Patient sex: M
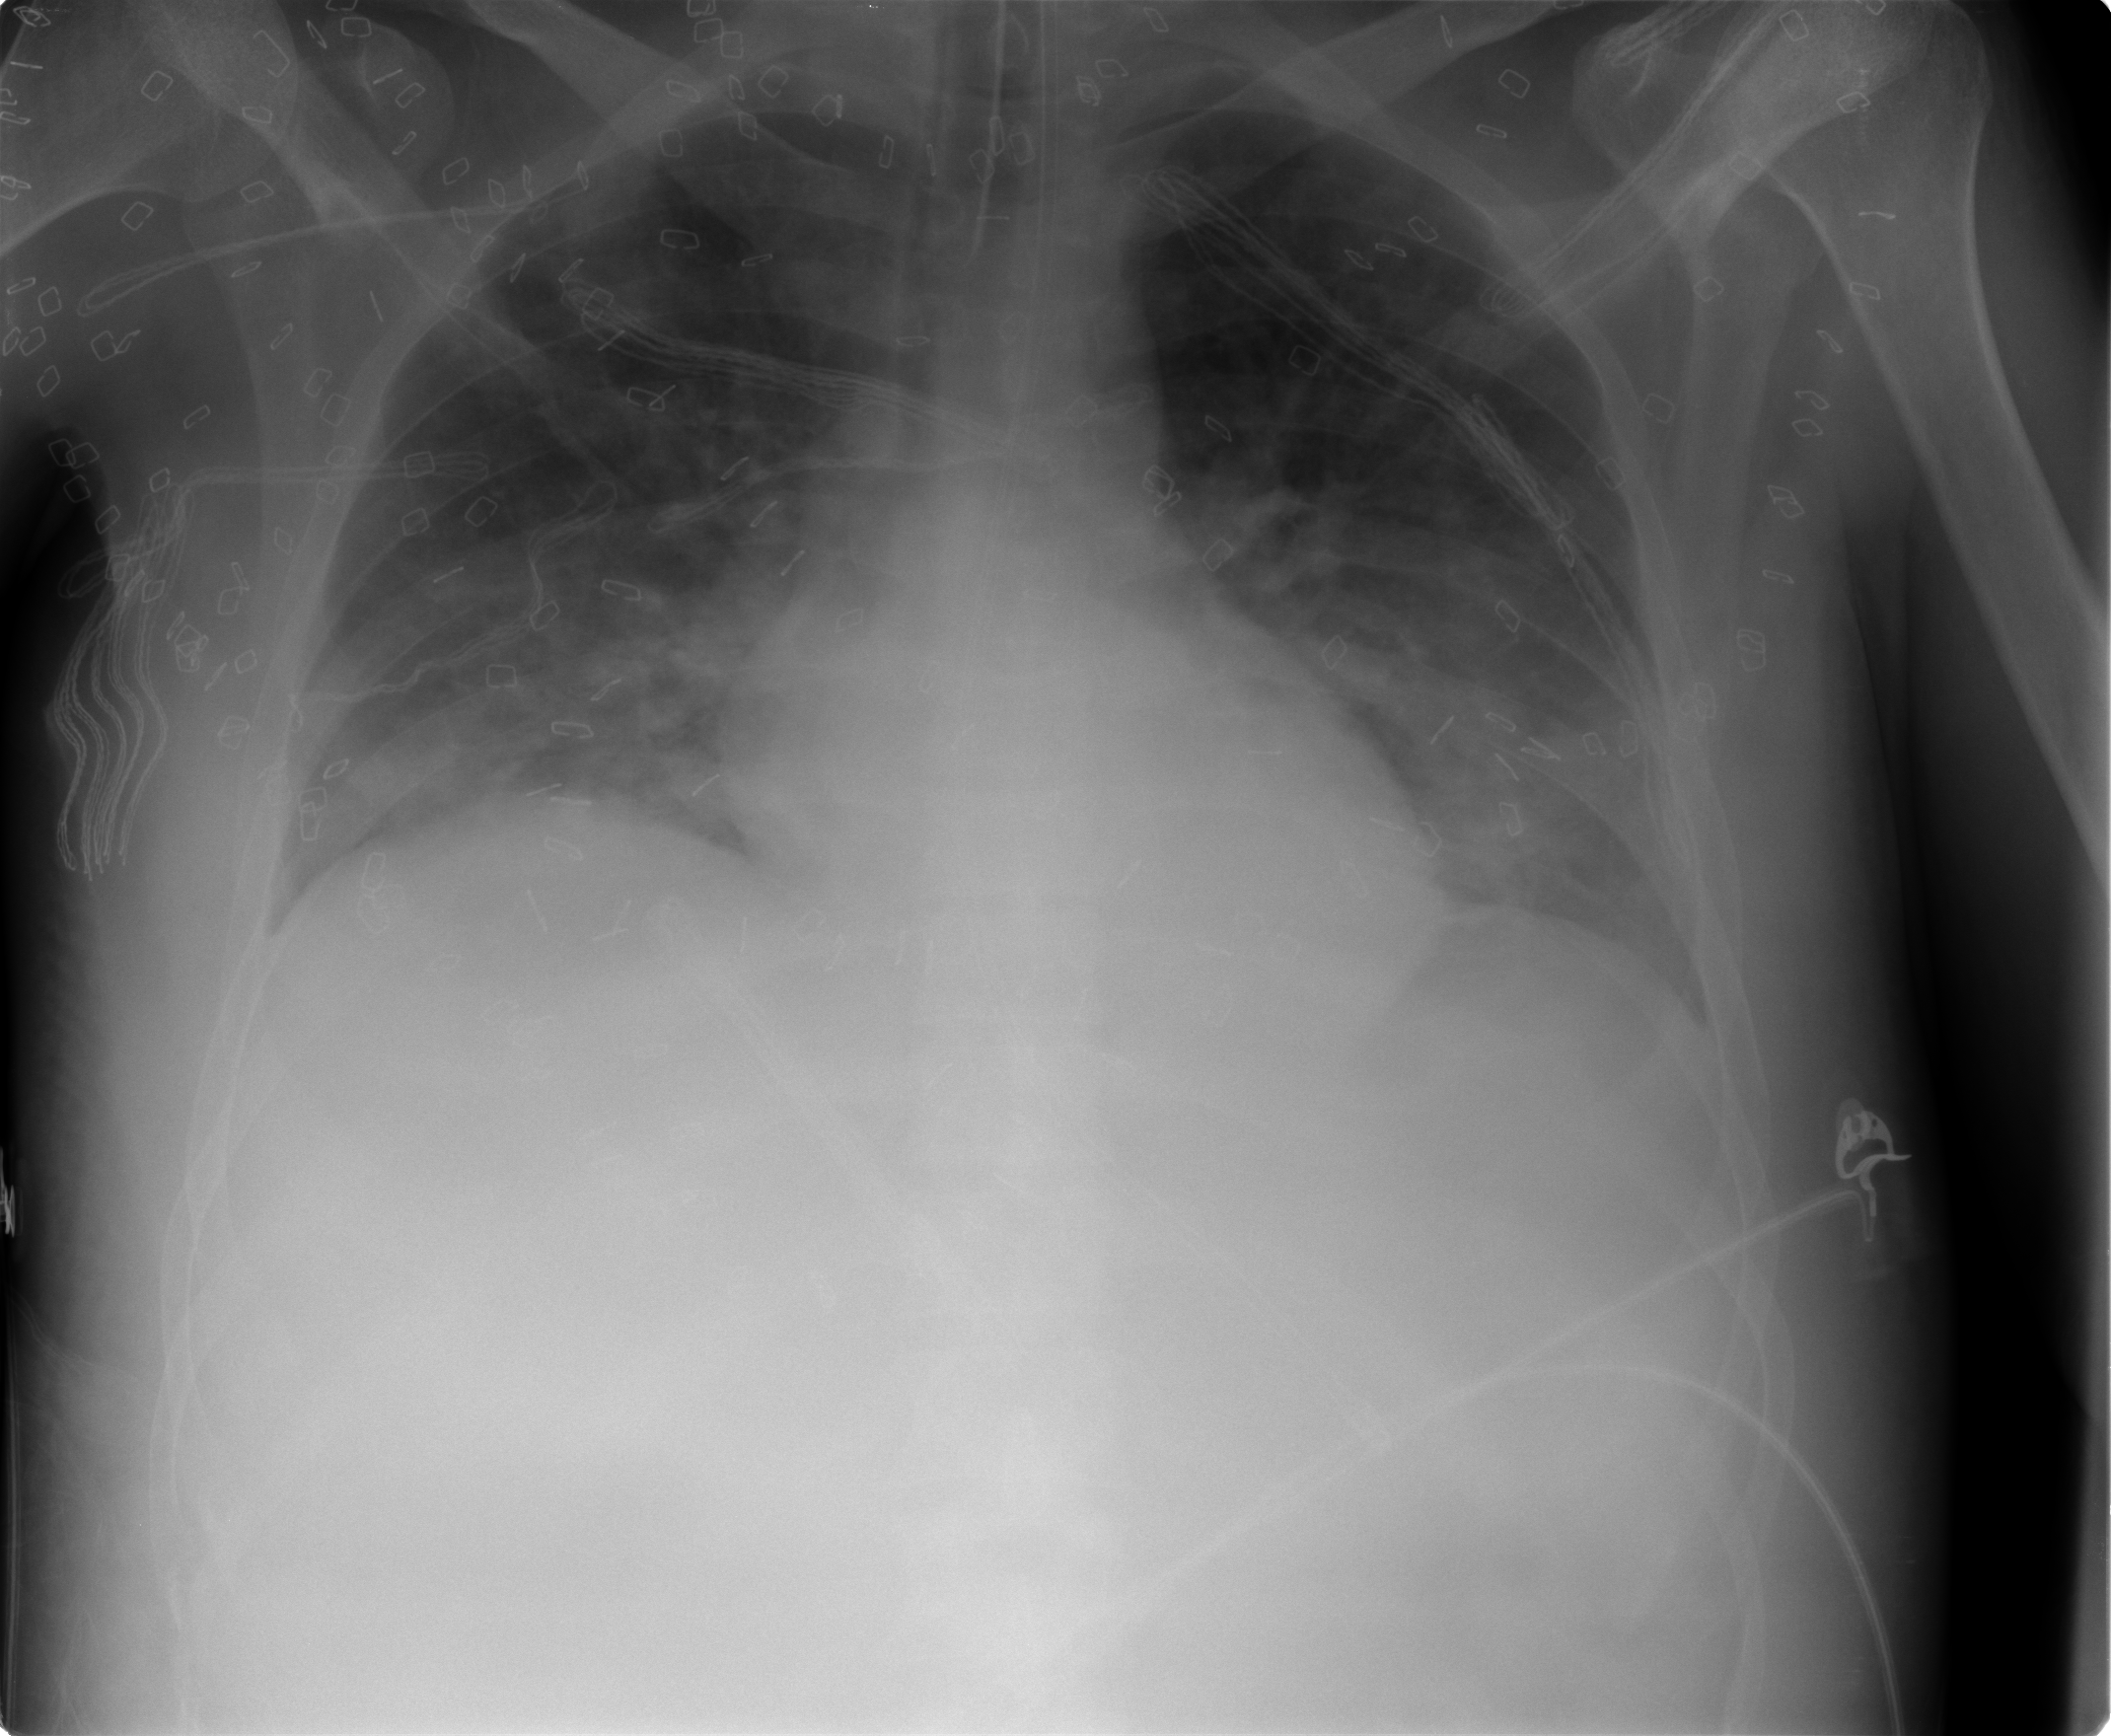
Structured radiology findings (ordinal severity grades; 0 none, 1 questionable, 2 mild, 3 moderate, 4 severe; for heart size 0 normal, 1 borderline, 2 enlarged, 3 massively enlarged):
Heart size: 0
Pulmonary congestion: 1
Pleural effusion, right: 1
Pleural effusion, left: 1
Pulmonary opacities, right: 2
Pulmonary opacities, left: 2
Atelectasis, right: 2
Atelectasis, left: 2